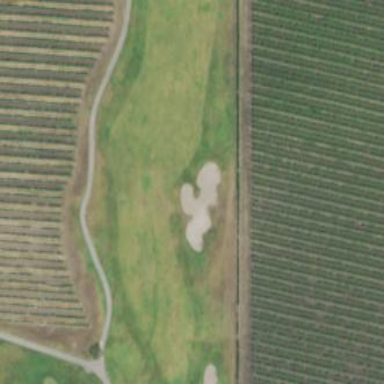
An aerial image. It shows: Scenic golf fairway.